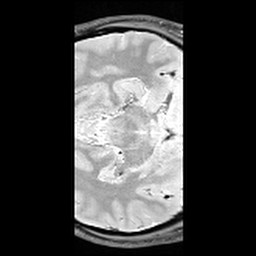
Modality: T1w
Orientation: axial
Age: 24
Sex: female
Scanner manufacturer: siemens
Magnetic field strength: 3 T
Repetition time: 6.5 s
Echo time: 0.016 s